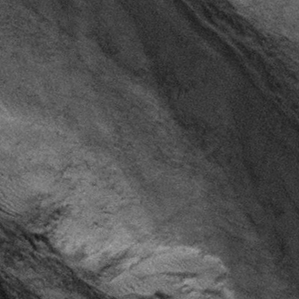
Label: frost